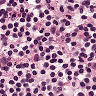
Metastatic tissue present: no